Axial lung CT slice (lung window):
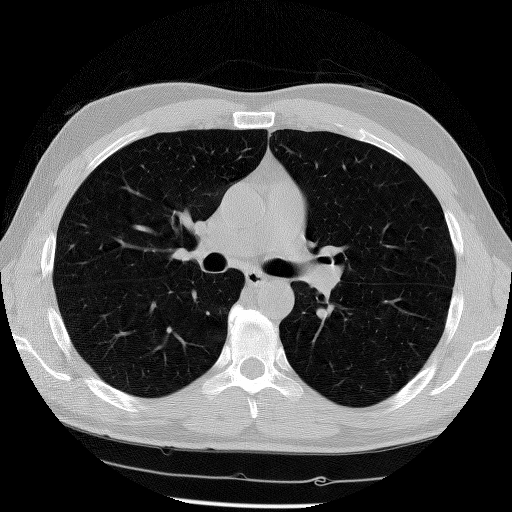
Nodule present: no